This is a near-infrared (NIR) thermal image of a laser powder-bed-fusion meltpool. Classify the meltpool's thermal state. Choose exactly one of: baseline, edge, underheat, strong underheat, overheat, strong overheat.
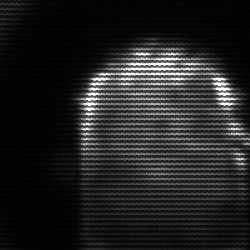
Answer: baseline